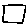
Label: square